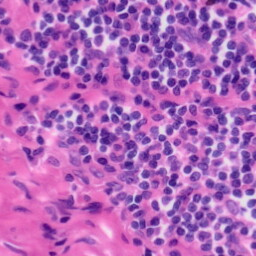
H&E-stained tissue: Tonsil